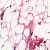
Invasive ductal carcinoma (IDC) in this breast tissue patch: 0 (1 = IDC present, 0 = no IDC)